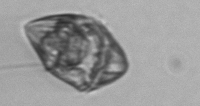
Label: Gyrodinium